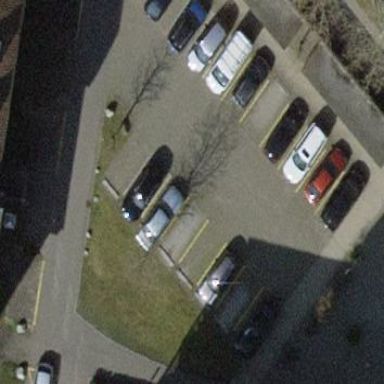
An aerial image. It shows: Parking area with asphalt surface.